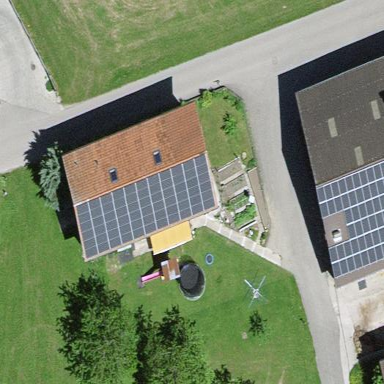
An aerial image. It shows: Solar power generator with photovoltaic panels.